Aerial crown-view tile of a tropical tree (Barro Colorado Island, Panama), acquired 20240611:
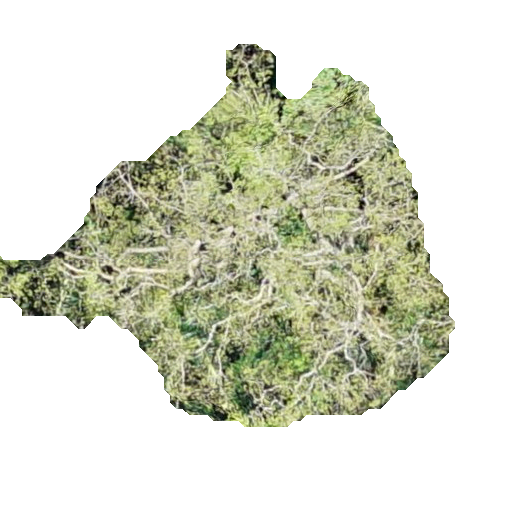
Species: Luehea seemannii
GBIF accepted scientific name: Luehea seemannii
Crown area: 159.484 m²